Frequency: 90000
Velocity: 0,279
Power: 42,3
Pulse duration: 0,0000001
Pass count: 1
Magnification: 10
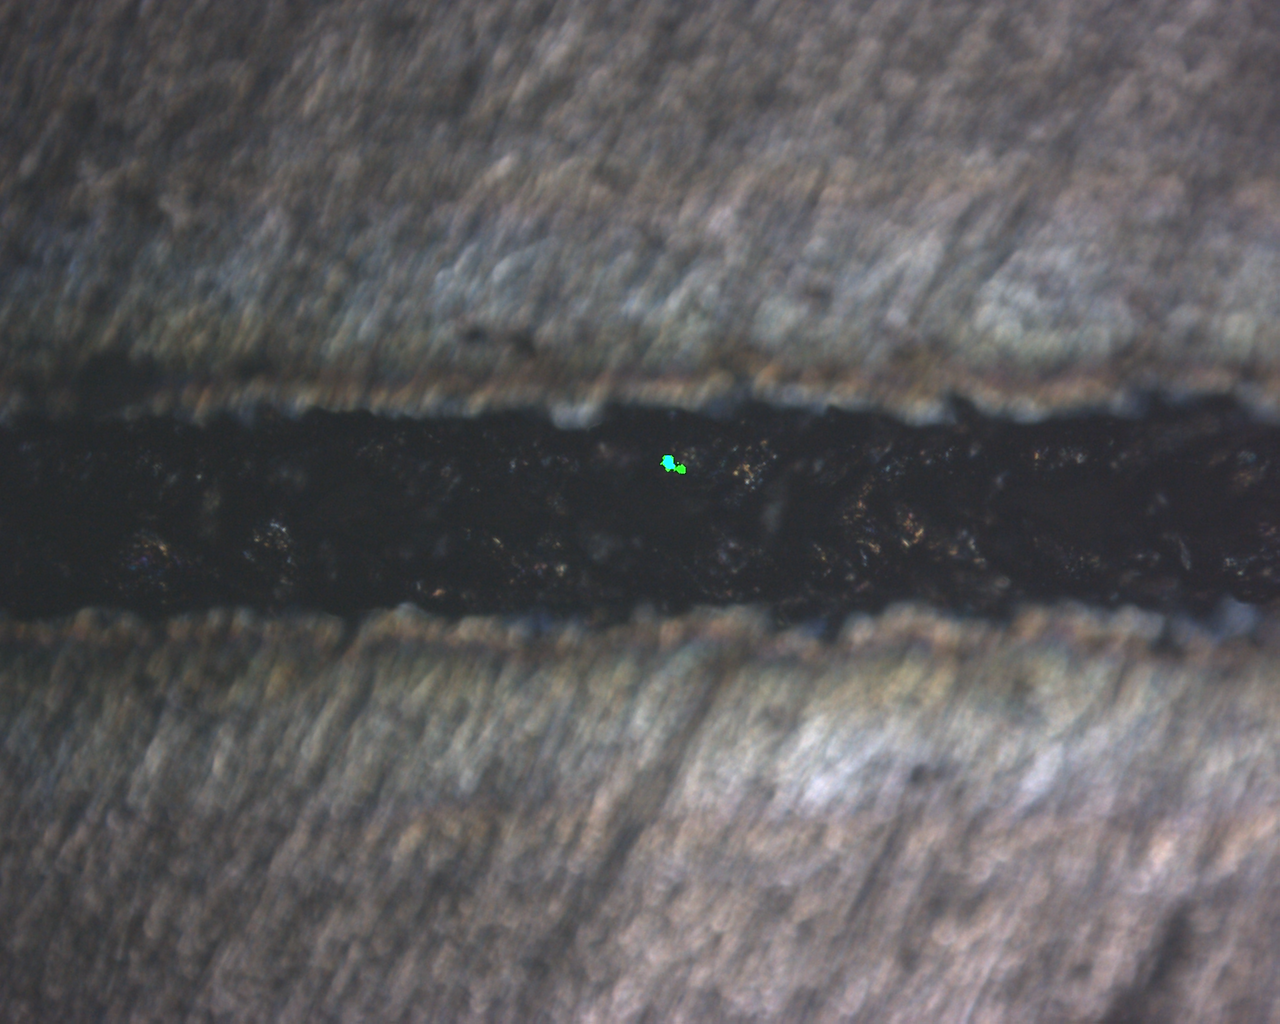
Measured width: 122.7205
Other width: 90.161